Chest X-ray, AP view. Patient: 21 years old, sex M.
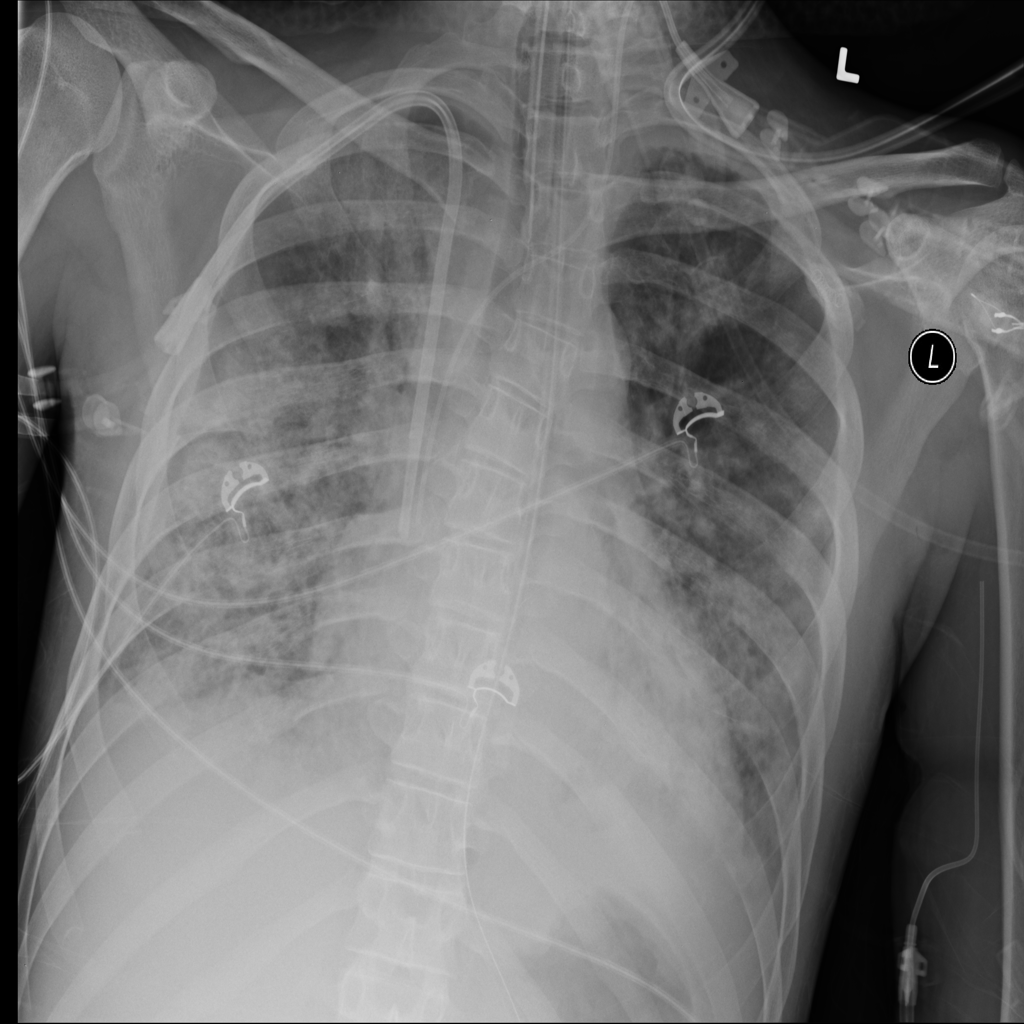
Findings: Atelectasis, Infiltration